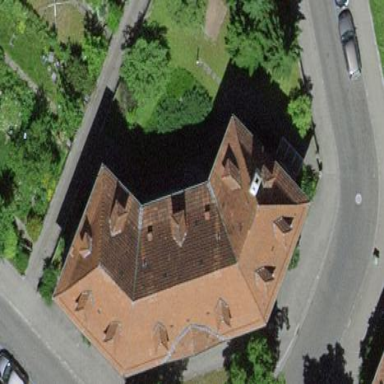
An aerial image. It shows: Residential building with hipped roof made of maroon roof tiles.